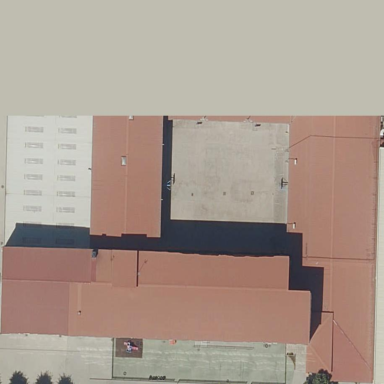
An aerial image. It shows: School building.